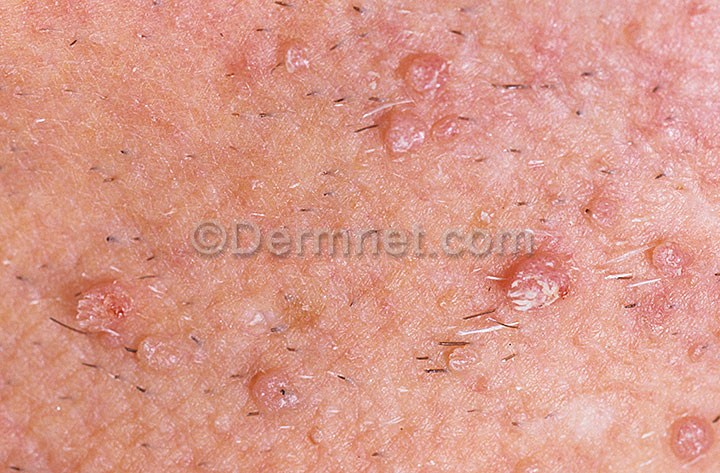
Disease: Warts Molluscum and other Viral Infections